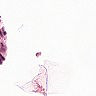
Metastatic tissue present: no